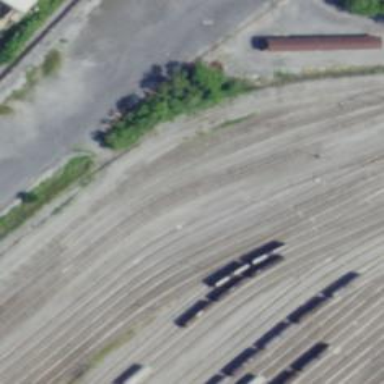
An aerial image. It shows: Railway yard in service.